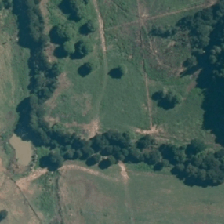
Land cover: high_producing_grassland